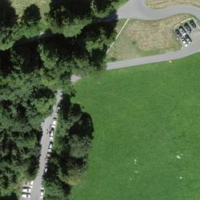
EUNIS habitat code: 24
Species observed at this site:
Cephalanthera longifolia